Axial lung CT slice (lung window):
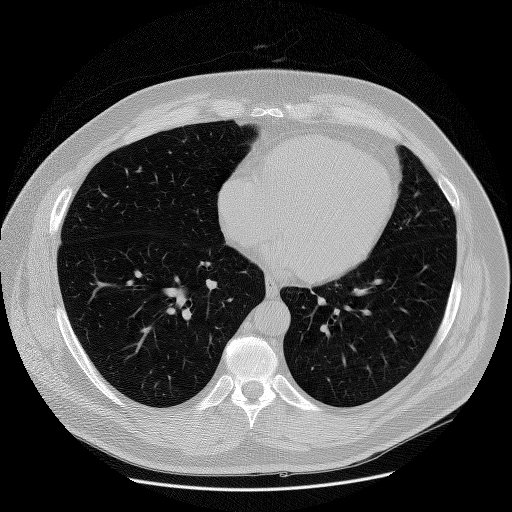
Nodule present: no